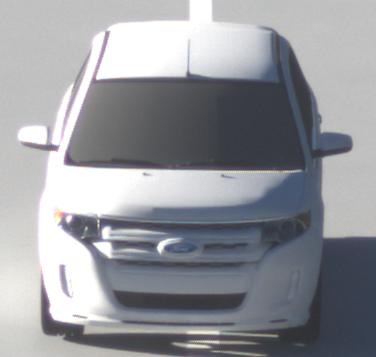
Make: Ford
Model: Edge
Detailed model: Gen. 1 Facelift
Model produced from: 2010
Model produced until: 2015
Doors: 5
Color: white
Road condition: dry road
Daytime: morning or afternoon
Contrast: high contrast